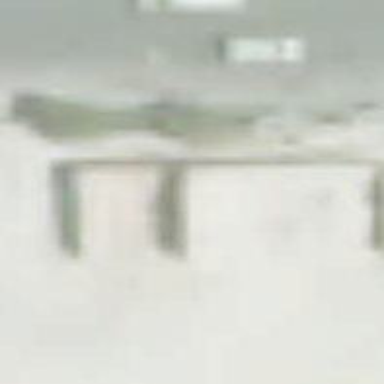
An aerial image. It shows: Wall barrier.